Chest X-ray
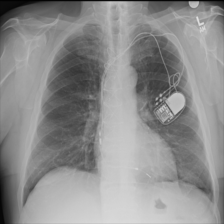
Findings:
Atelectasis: negative
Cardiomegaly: negative
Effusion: negative
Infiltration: negative
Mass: negative
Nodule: negative
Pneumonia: negative
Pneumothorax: negative
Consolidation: negative
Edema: negative
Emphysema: negative
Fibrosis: negative
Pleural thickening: negative
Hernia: negative